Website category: auto
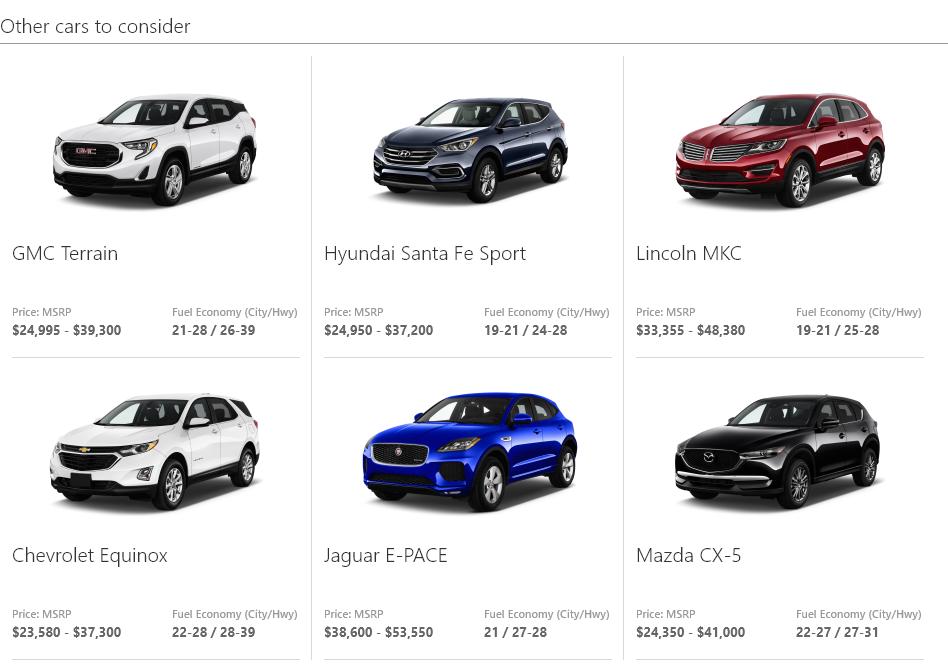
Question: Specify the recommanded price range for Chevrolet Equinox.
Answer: $23,580 - $37,300

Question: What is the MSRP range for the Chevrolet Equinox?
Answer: $23,580 - $37,300

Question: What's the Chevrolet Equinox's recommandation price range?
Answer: $23,580 - $37,300

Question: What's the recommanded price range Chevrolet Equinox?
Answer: $23,580 - $37,300

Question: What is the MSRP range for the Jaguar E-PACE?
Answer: $38,600 - $53,550

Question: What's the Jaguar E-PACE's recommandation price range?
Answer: $38,600 - $53,550

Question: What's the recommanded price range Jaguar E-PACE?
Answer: $38,600 - $53,550

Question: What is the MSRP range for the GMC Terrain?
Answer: $24,995 - $39,300

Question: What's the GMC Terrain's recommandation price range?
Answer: $24,995 - $39,300

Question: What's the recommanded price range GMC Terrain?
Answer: $24,995 - $39,300

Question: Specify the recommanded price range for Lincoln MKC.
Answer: $33,355 - $48,380

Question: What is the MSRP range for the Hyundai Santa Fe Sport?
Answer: $24,950 - $37,200

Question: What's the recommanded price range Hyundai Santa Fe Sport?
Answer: $24,950 - $37,200

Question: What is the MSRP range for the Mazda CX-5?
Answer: $24,350 - $41,000

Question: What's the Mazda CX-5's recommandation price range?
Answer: $24,350 - $41,000

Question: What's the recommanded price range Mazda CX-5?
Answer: $24,350 - $41,000

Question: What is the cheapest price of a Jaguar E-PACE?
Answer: $38,600

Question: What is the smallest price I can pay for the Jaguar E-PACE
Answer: $38,600

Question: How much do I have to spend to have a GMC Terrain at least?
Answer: $24,995

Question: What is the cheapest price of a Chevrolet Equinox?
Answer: $23,580

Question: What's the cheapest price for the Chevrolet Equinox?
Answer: $23,580

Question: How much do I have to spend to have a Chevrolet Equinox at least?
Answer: $23,580

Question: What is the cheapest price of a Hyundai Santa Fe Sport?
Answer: $24,950

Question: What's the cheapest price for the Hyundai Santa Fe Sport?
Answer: $24,950

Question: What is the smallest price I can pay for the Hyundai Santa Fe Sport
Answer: $24,950

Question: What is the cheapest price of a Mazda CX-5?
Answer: $24,350

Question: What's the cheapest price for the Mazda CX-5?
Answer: $24,350

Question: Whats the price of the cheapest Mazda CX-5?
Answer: $24,350

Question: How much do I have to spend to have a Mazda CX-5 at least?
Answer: $24,350

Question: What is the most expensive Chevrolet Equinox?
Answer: $37,300

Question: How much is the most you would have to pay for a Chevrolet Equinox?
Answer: $37,300

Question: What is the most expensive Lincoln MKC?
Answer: $48,380

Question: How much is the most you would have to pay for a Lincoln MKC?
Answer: $48,380

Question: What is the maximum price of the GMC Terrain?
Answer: $39,300

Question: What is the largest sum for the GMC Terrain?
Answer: $39,300

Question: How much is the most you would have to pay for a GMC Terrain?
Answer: $39,300

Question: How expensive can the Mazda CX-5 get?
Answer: $41,000

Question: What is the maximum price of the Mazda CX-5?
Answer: $41,000

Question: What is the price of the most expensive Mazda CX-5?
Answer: $41,000

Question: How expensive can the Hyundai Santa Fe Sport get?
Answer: $37,200

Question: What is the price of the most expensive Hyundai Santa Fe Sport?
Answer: $37,200

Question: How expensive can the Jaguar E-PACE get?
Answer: $53,550

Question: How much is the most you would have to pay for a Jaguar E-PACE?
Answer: $53,550

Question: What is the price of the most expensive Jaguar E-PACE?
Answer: $53,550

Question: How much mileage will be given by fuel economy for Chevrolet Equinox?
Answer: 22-28 / 28-39

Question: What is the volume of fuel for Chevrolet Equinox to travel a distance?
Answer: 22-28 / 28-39

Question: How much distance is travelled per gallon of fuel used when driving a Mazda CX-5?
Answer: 22-27 / 27-31

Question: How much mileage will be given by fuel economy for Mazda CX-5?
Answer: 22-27 / 27-31

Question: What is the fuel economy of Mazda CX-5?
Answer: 22-27 / 27-31

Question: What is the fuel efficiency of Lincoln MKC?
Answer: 19-21 / 25-28

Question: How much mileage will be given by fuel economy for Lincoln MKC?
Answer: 19-21 / 25-28

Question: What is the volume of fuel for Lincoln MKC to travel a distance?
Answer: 19-21 / 25-28

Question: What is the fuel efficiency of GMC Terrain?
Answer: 21-28 / 26-39

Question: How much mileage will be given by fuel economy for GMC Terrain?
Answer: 21-28 / 26-39

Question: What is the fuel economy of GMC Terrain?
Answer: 21-28 / 26-39

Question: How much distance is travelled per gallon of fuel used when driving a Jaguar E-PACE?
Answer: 21 / 27-28

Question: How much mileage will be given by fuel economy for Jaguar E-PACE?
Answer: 21 / 27-28

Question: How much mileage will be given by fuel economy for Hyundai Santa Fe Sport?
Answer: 19-21 / 24-28

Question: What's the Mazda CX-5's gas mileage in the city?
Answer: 22-27

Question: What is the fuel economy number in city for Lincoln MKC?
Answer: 19-21

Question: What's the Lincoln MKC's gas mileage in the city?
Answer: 19-21

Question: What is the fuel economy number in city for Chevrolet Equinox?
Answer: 22-28

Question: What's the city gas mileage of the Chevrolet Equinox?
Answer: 22-28

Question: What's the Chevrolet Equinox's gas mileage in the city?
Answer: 22-28